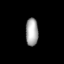
Tissue: lung
Cell type: Epithelial cells
Senescence score: 0.2144
Nuclear area (px): 343
Mean DAPI intensity: 166.303